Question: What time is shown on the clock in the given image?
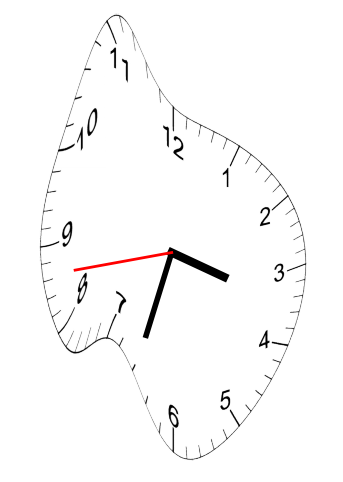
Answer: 03:32:43